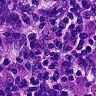
Metastatic tissue present: yes